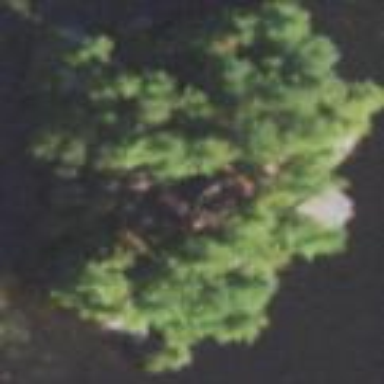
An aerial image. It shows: Island.